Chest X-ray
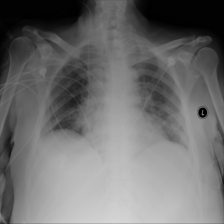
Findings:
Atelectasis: positive
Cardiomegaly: negative
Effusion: negative
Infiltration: positive
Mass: negative
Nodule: negative
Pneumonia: negative
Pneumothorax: negative
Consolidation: negative
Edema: negative
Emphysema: negative
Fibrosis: negative
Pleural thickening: negative
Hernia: negative